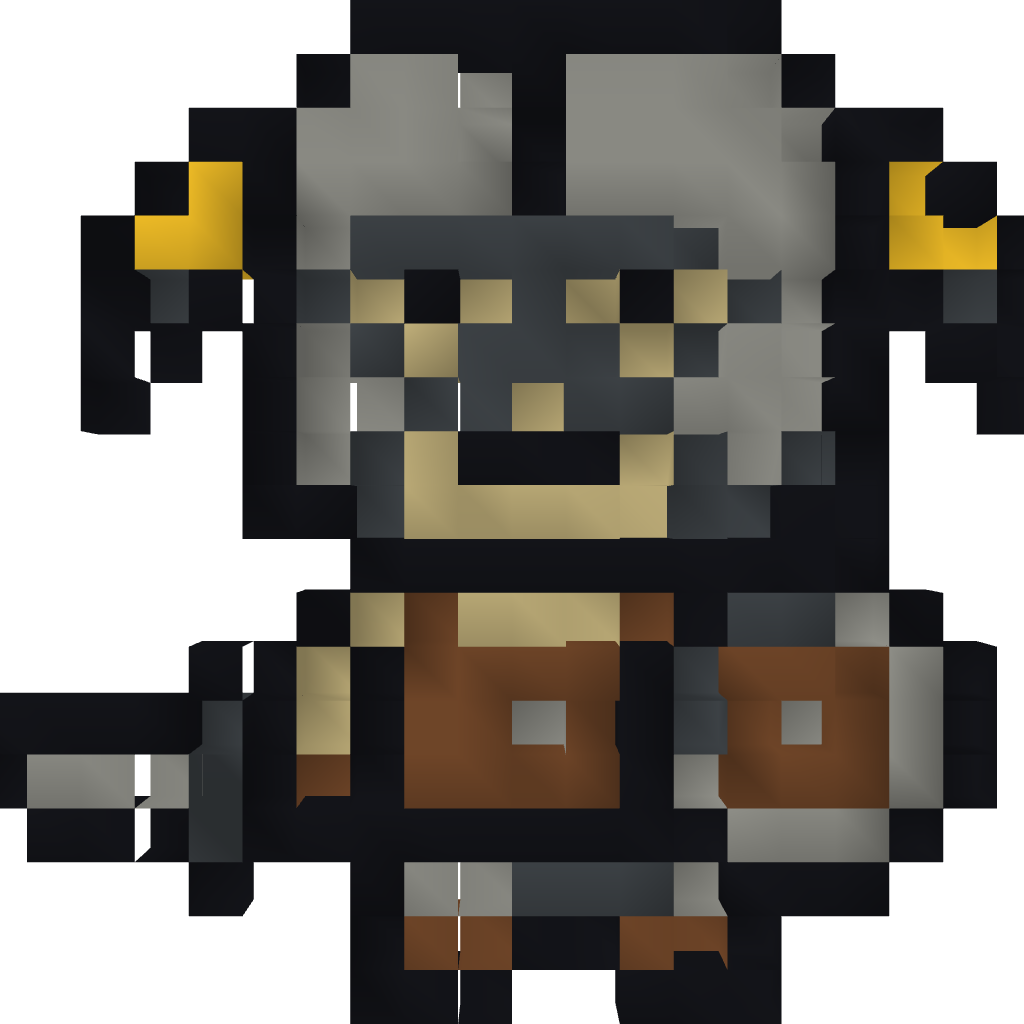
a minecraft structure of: Man Its A Viking